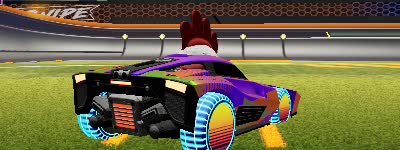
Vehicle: breakout